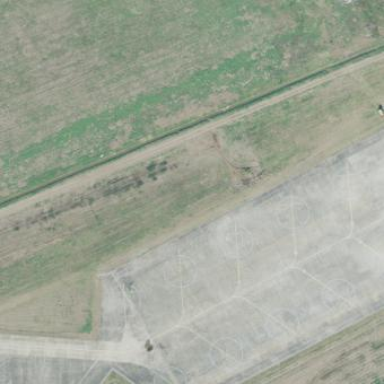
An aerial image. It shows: Apron at the airport.